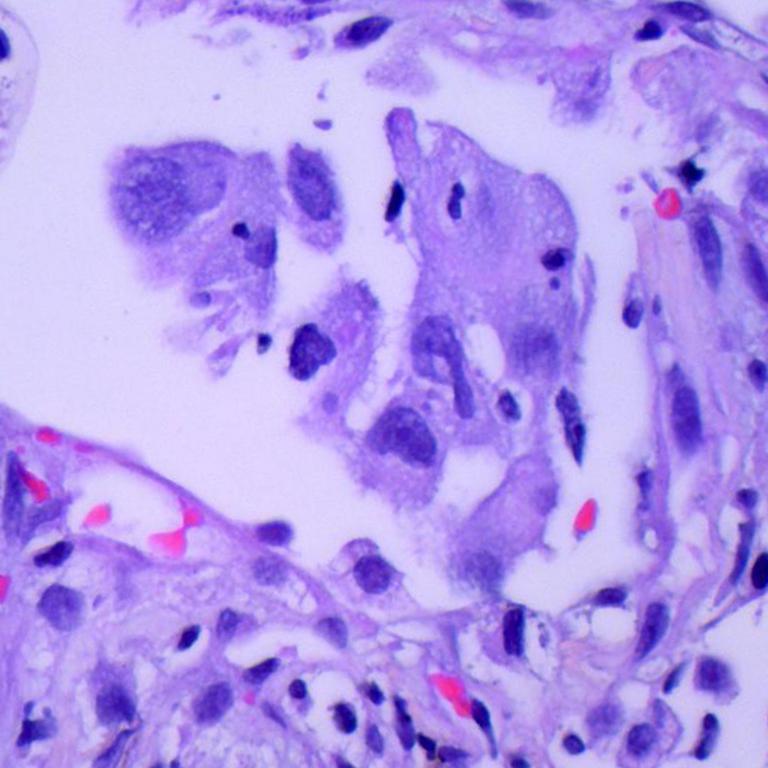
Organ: lung
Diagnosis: adenocarcinomas